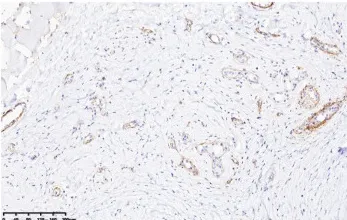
Collagen IV evidenced a continuous layer of basal lamina surrounding the glands (D). 40 mum.
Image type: pathology (immunostaining)